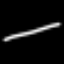
Label: line